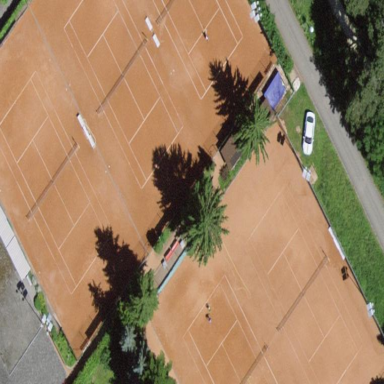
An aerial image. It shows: Sports centre dedicated to tennis.